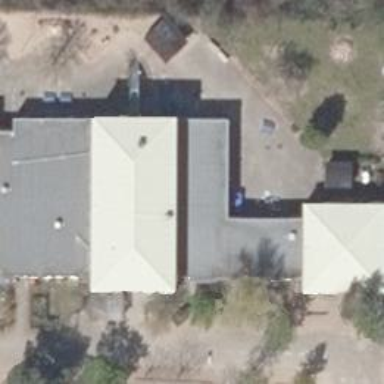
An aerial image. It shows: Kindergarten building.